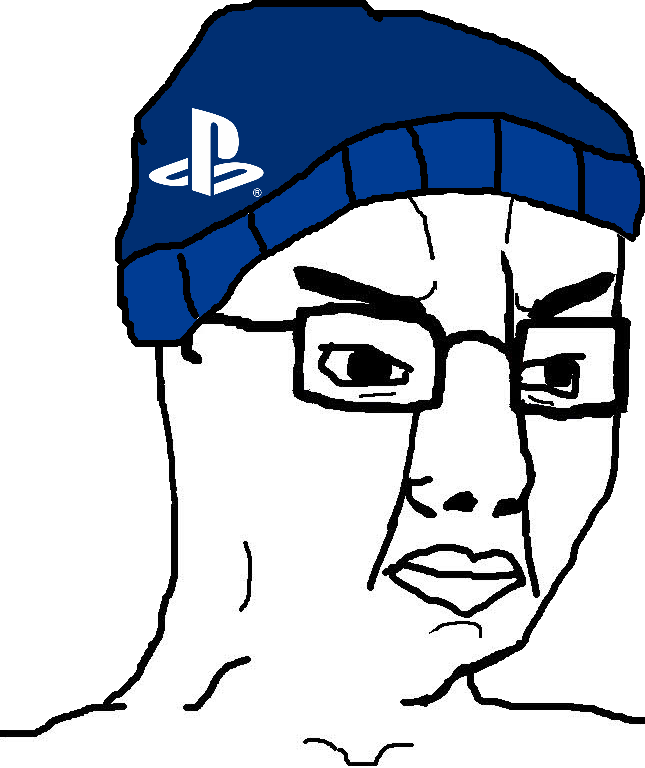
Label: 5_Poljak